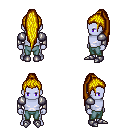
a pixel art fantasy rpg character, male body template, dark elf, purple skin, steel arm armor, teal pants, blonde extra-long topknot hairstyle, metal boots, four views (front, back, left, right), 2x2 character sprite sheet, small pixel art, hard edges, no anti-aliasing